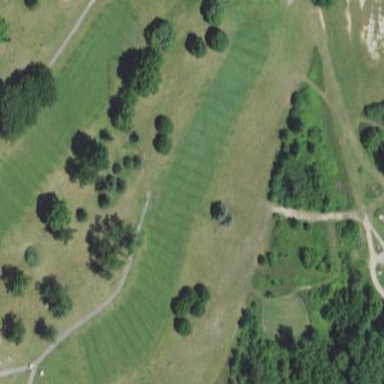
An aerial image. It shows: Rough grassy area used for golf.